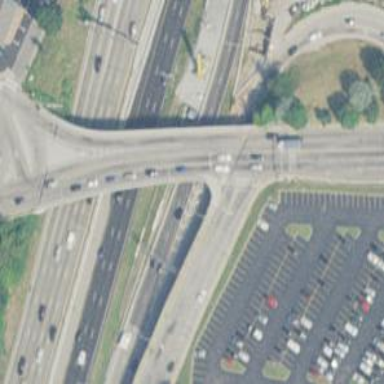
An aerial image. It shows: Primary highway on asphalt bridge.